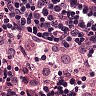
Metastatic tissue present: no